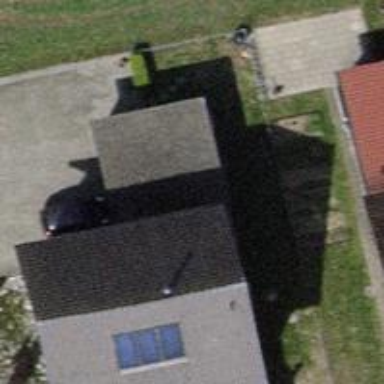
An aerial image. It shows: Detached building.